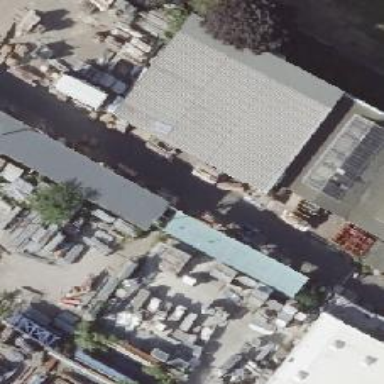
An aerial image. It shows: View of roof of building.